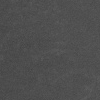
Atmospheric dust classification: dusty